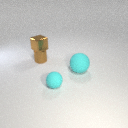
small cyan rubber sphere to the right of small brown metal cylinder